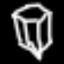
Label: diamond